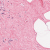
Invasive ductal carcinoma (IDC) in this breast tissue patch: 0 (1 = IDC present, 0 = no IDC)